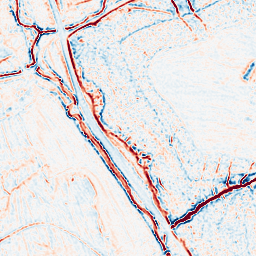
Category: multiscale
Decomposition family: log
Decomposition parameters: sigma: 1
Upsampling method: bicubic
Upsampling parameters: scale: 8
Upsampling scale: 8